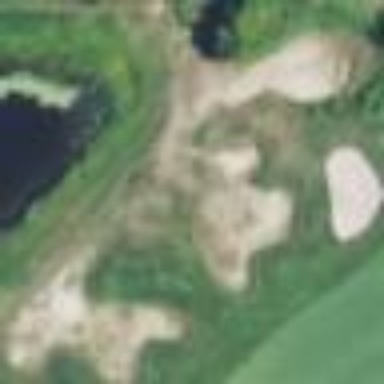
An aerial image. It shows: Golf bunker filled with natural sand.